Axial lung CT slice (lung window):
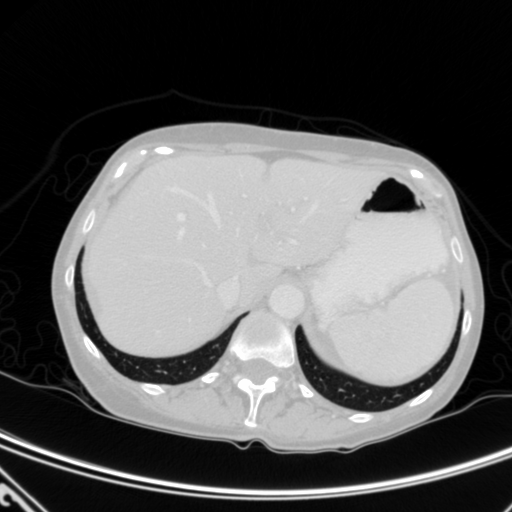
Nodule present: no